Field crop: tomato
Growth stage: 1
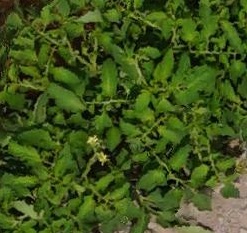
Species: tomato